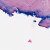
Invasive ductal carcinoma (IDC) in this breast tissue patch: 0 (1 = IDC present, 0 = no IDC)